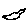
Label: bird